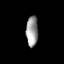
Tissue: prostate
Cell type: T cells
Senescence score: 0.6929
Nuclear area (px): 354
Mean DAPI intensity: 154.15